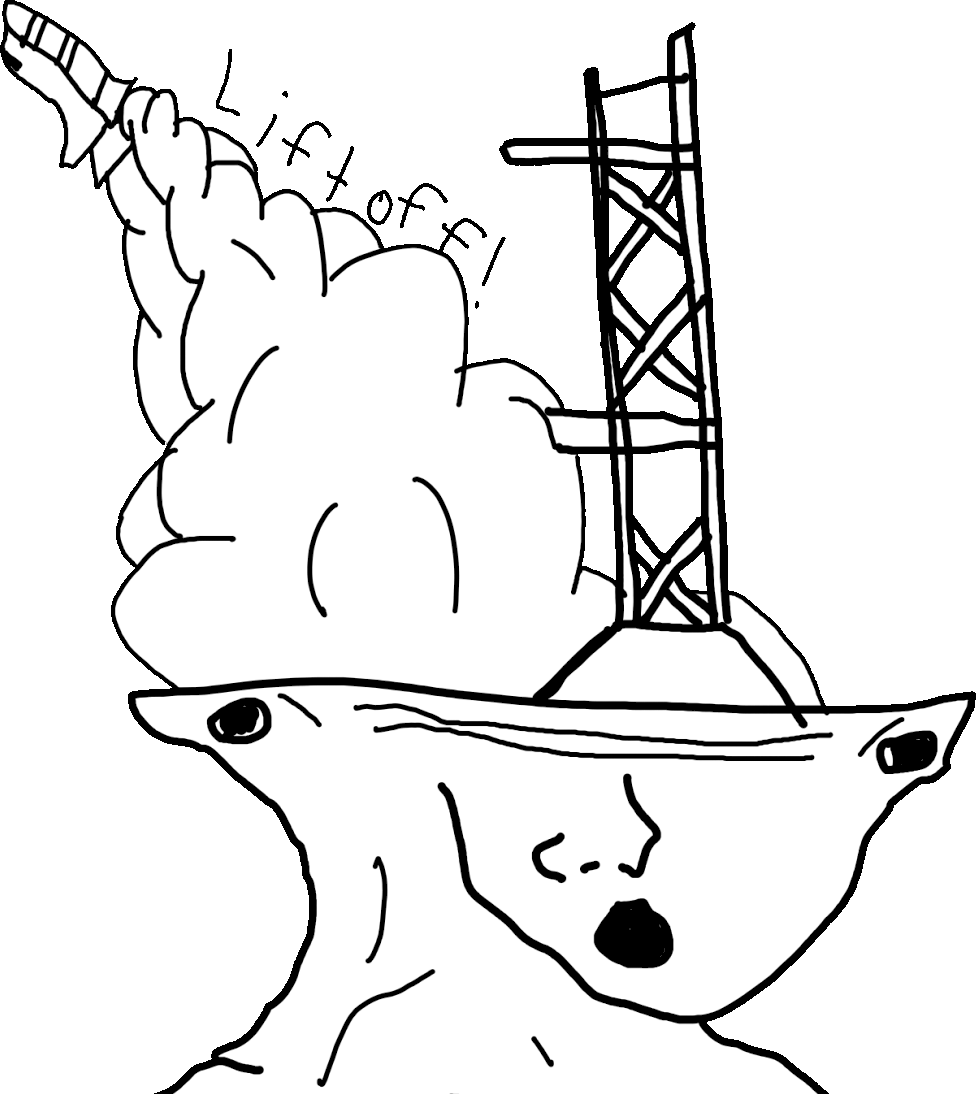
Label: 5_Brainlet